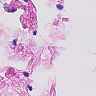
Metastatic tissue present: no